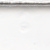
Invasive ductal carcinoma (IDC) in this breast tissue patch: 0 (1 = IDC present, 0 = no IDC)